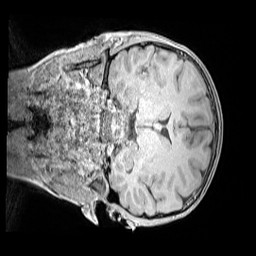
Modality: MP2RAGE
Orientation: coronal
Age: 10
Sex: male
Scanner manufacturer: siemens
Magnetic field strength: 3 T
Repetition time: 4 s
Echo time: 0.00299 s